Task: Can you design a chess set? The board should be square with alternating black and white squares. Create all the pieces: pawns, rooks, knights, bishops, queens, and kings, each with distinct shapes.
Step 3694:
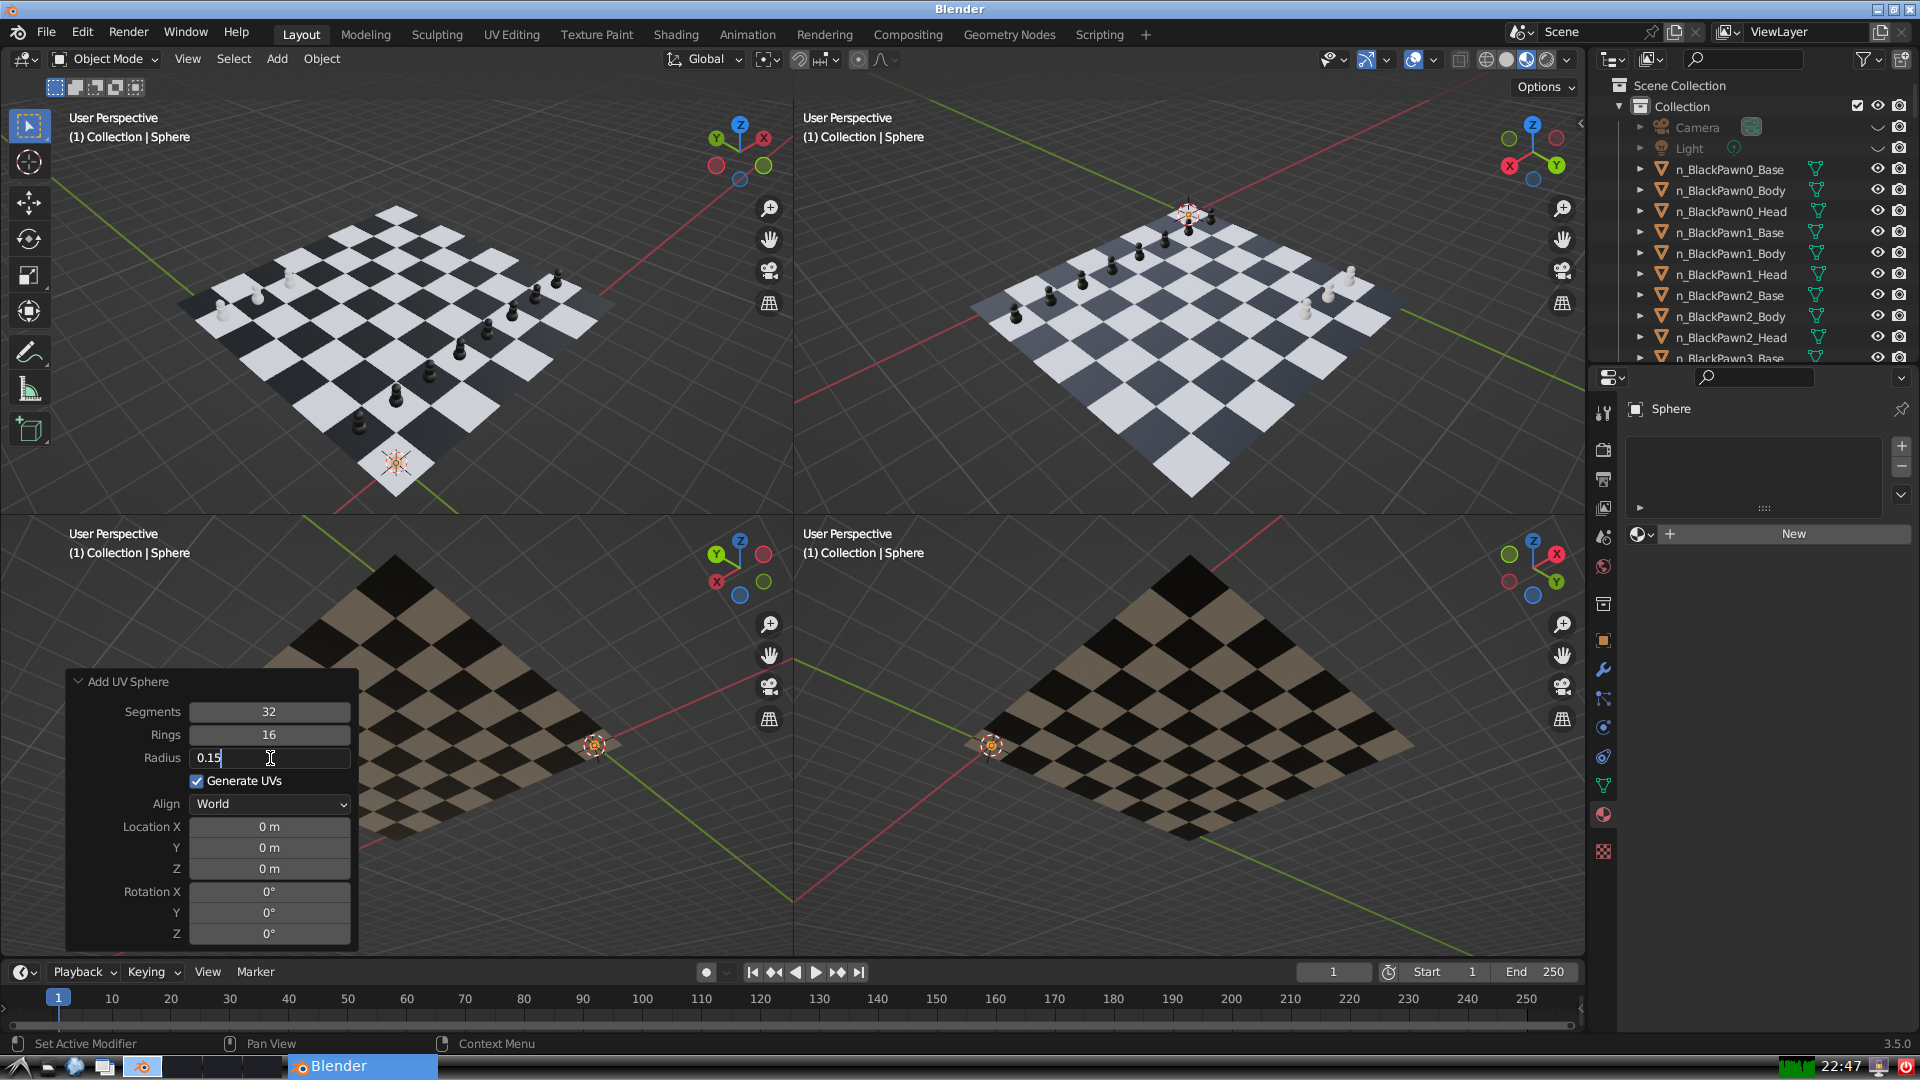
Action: {"key_press": ['Return']}